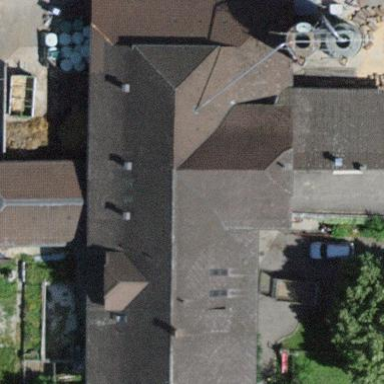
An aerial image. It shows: Farm building.